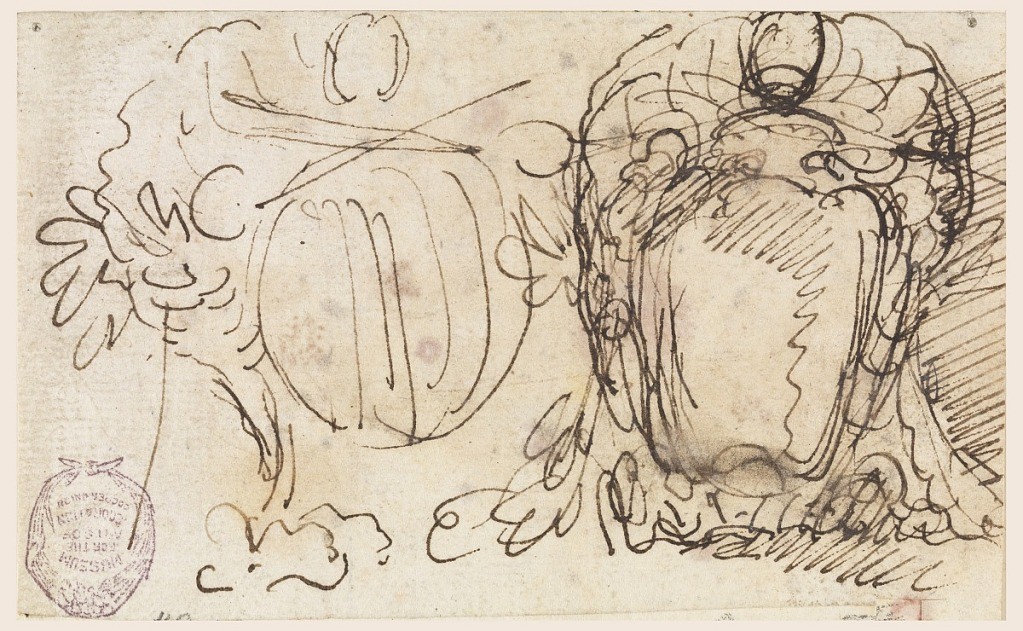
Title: Two escutcheons for coat of arms of Pope Benedict XIV
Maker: Carlo Marchionni, Italian, 1702–1786
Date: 1740–58
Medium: Pen and ink on laid paper
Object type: Drawing
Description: In the left one the charges are outlined. In the background, on top of both, are shells.